Field crop: tomato
Growth stage: 2
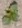
Species: solanum